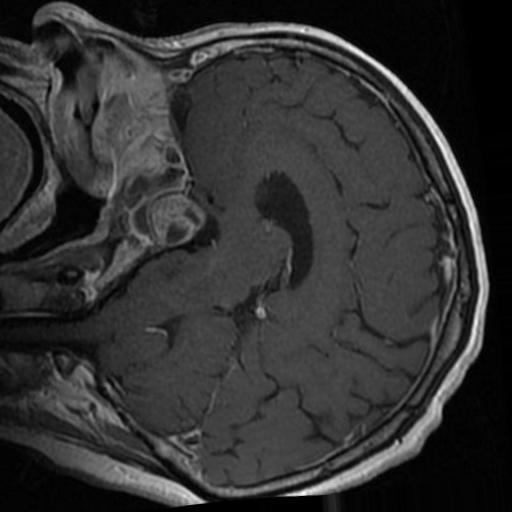
Label: brain_tumor